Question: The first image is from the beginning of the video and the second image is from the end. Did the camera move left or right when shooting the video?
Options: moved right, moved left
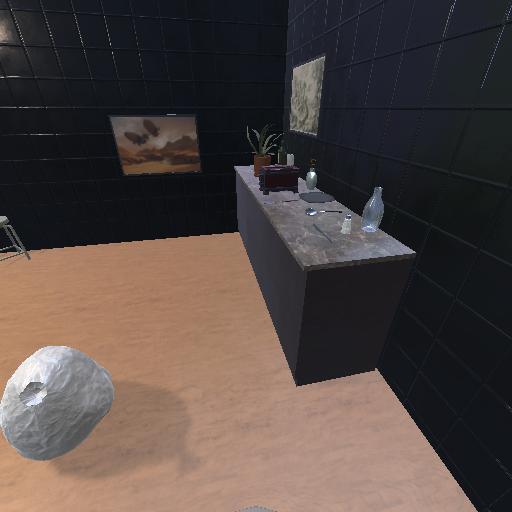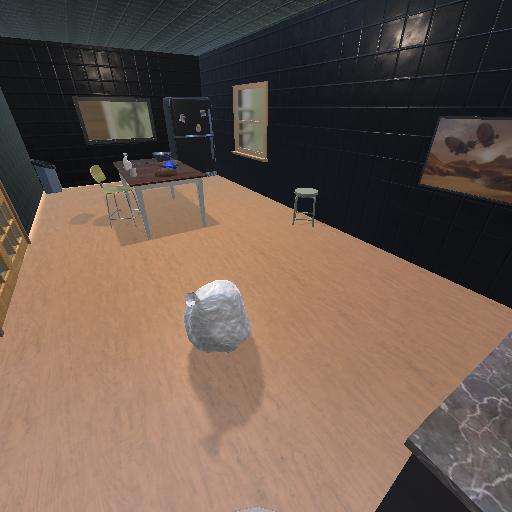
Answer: moved right